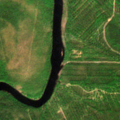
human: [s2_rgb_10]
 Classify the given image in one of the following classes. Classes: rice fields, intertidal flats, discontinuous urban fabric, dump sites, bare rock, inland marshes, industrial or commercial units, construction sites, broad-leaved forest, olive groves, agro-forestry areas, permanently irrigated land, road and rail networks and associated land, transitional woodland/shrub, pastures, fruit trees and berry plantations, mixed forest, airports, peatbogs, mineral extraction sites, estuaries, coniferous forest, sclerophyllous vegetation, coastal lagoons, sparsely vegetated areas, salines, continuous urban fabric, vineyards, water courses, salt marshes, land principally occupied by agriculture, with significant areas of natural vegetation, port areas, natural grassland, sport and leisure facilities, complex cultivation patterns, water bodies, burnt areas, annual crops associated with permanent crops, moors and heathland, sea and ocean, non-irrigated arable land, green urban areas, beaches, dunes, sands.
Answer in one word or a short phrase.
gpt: mixed forest, transitional woodland/shrub, water courses